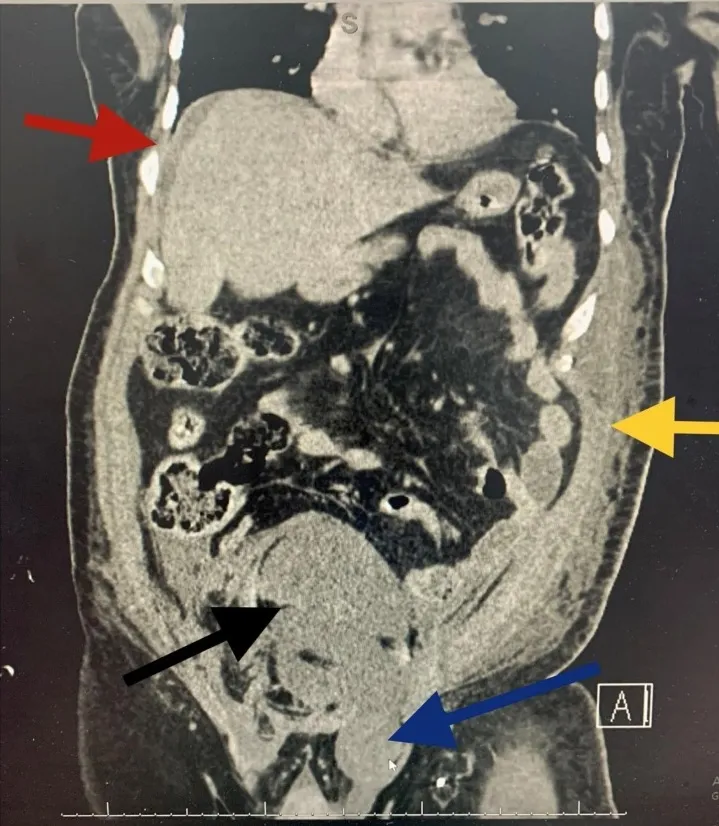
CECT coronal view. Black arrow showing the RSH dissected down to the pelvis, blue arrow showing inguinal extension, yellow arrow showing left abdominal wall haematoma and the red arrow showing mild perihepatic free fluid.
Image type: radiology (ct)